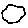
Label: hexagon